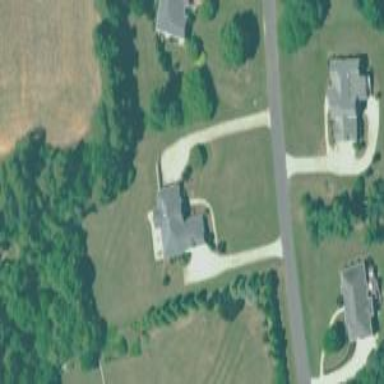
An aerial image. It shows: Driveway leading to service road.